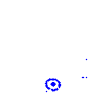
Particle: electron